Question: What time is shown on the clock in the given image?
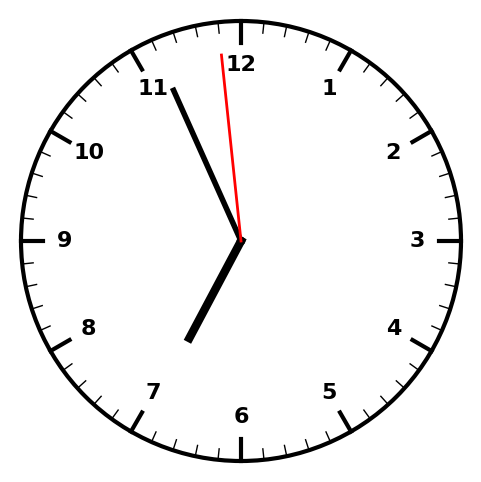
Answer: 06:55:59